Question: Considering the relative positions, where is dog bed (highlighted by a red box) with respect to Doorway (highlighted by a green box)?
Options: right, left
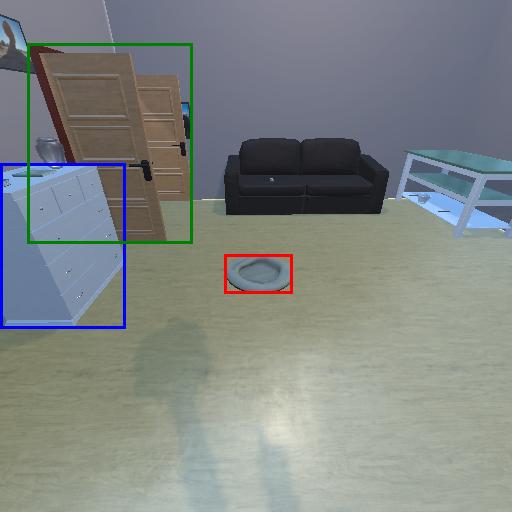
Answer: right